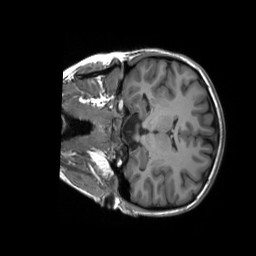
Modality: T1w
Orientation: coronal
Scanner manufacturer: siemens
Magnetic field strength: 3 T
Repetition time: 2.3 s
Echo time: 0.00207 s